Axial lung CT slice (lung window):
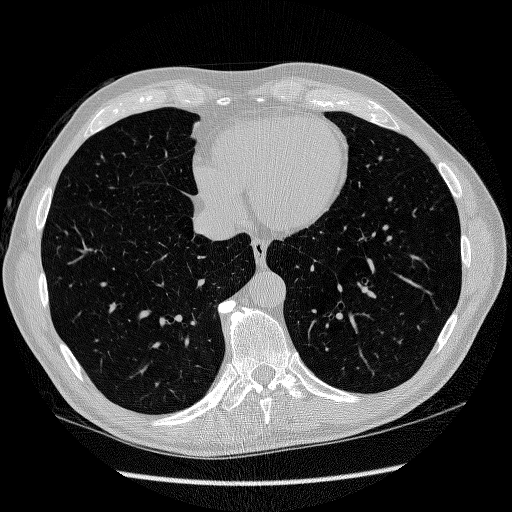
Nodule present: no